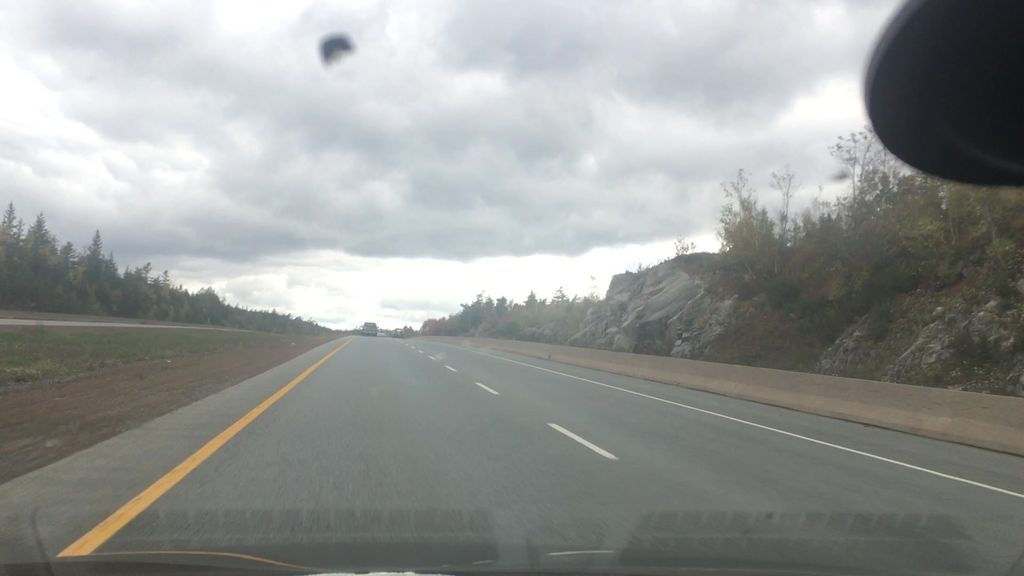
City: halifax